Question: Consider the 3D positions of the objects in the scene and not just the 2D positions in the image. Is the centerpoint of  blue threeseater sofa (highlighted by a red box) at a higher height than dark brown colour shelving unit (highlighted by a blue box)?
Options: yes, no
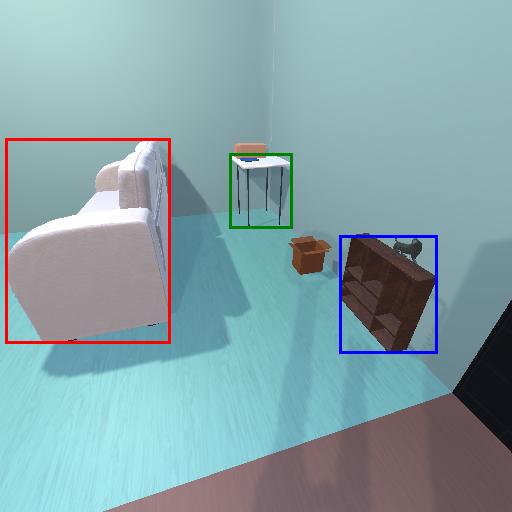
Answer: yes